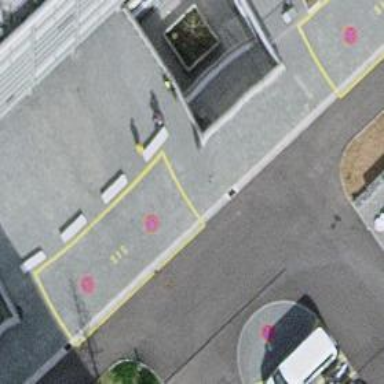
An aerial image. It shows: Footway surfaced with paving stones.